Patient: sex M, age 52
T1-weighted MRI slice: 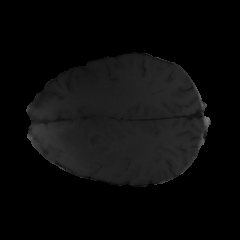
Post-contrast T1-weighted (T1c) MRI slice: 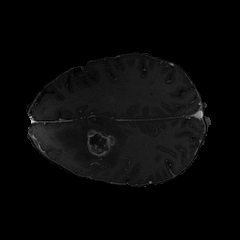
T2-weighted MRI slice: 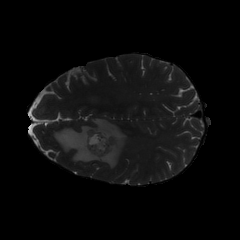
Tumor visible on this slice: yes
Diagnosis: Glioblastoma, IDH-wildtype
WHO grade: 4